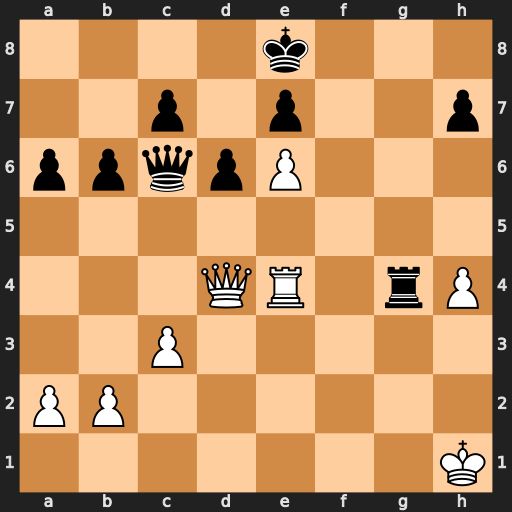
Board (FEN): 4k3/2p1p2p/ppqpP3/8/3QR1rP/2P5/PP6/7K
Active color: w
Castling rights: -
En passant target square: -
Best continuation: Qh8+ Rg8 Qxg8#